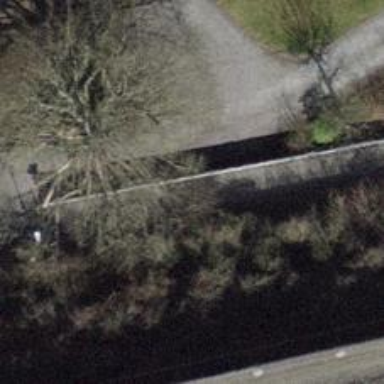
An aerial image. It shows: Cycle barrier.